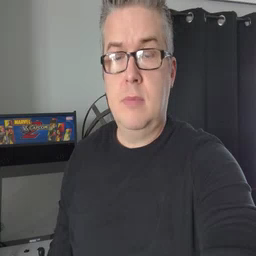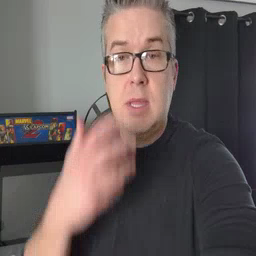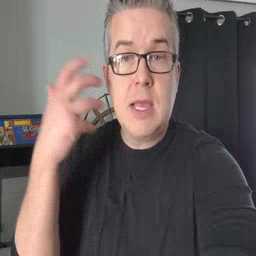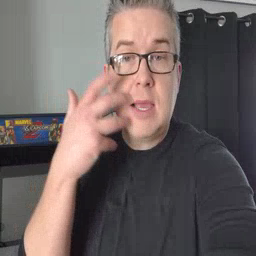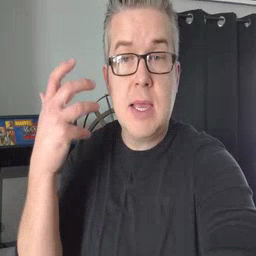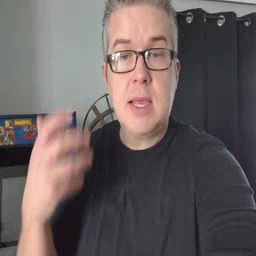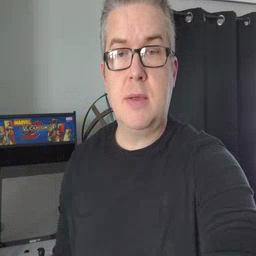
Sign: tiger